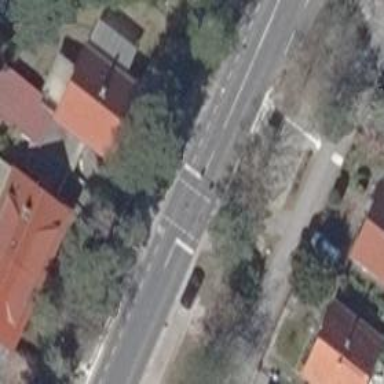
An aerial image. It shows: Crossing with traffic signals.